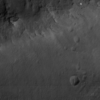
Label: not_dusty